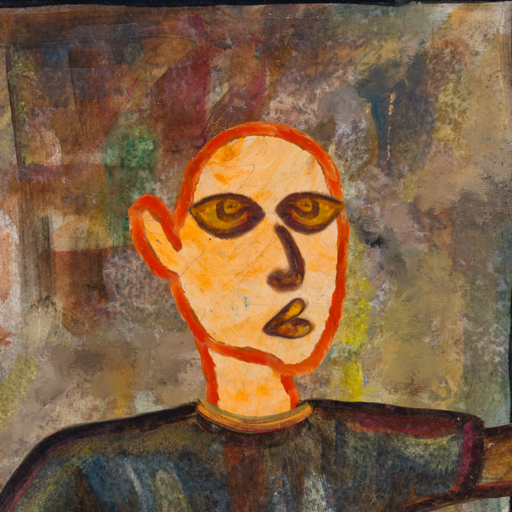
Background: Mosgoul, Head And Neck Side: Experience, Face Side: Comrade, Bust: Mosgoul, Hair Side: Blank, Head Accessory: Blank, Second Necklace: Blank, Necklace: Mother_And_Son_Son, Baby: Blank